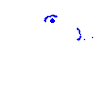
Particle: pion